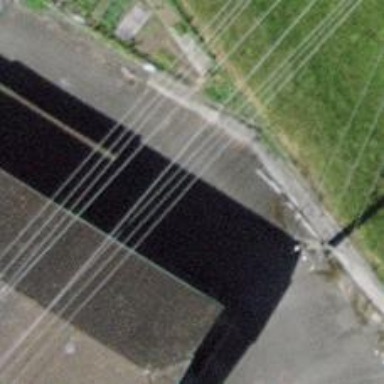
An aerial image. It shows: Power line in the image.